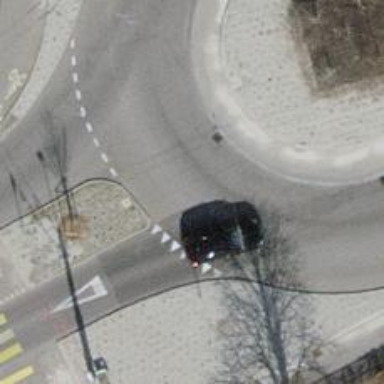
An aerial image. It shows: Tertiary road with asphalt surface and trolley wire.